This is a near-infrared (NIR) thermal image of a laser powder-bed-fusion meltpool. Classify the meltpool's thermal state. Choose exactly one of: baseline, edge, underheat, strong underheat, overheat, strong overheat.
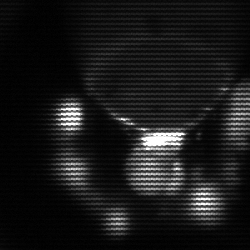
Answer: edge